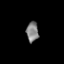
Tissue: lung
Cell type: Endothelial cells
Senescence score: 0.2318
Nuclear area (px): 237
Mean DAPI intensity: 128.785